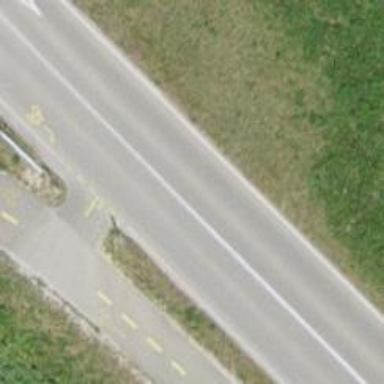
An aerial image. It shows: Cycleway.